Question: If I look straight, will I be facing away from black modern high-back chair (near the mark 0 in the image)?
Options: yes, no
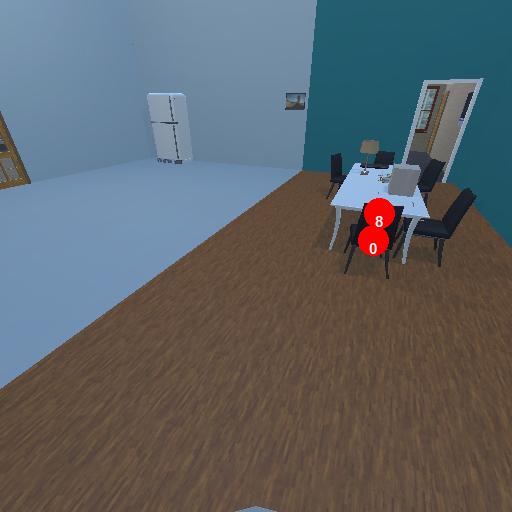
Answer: yes